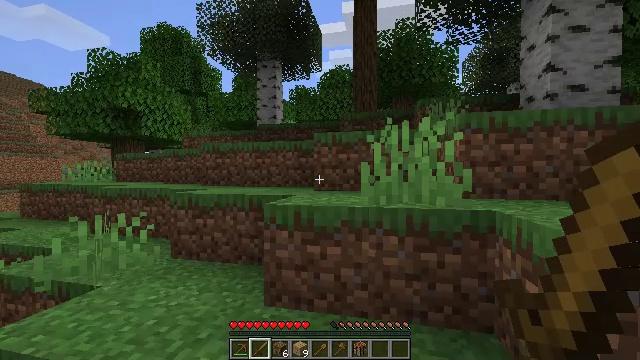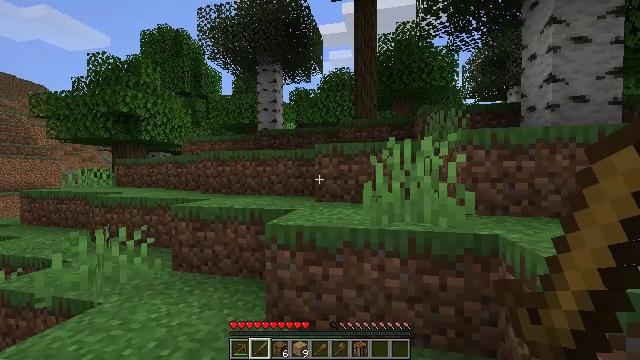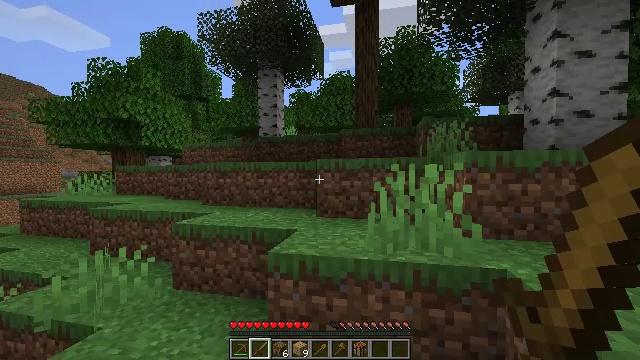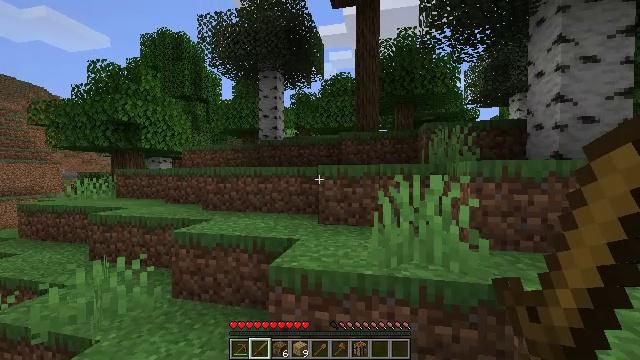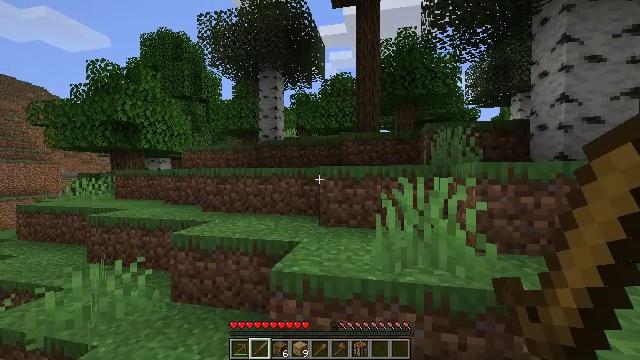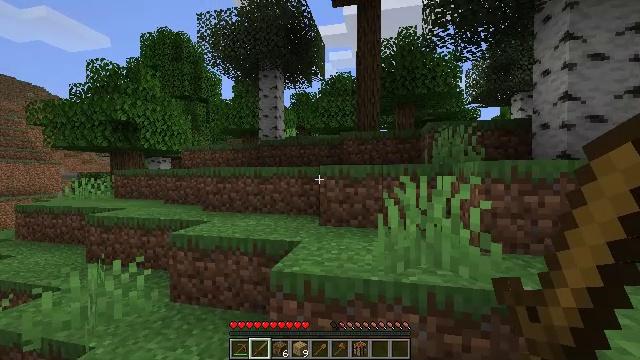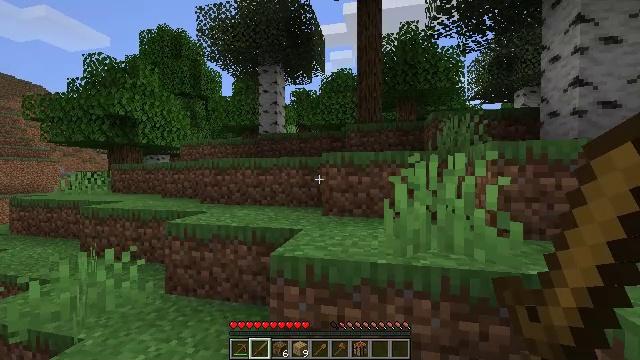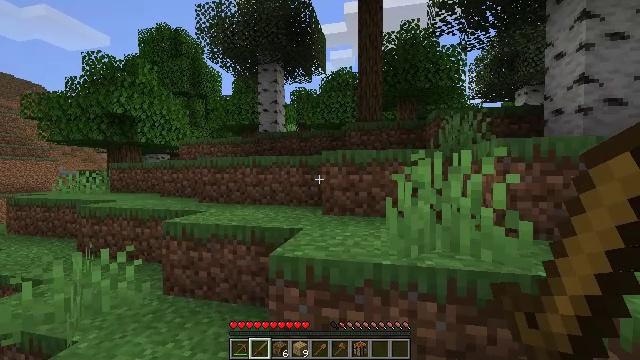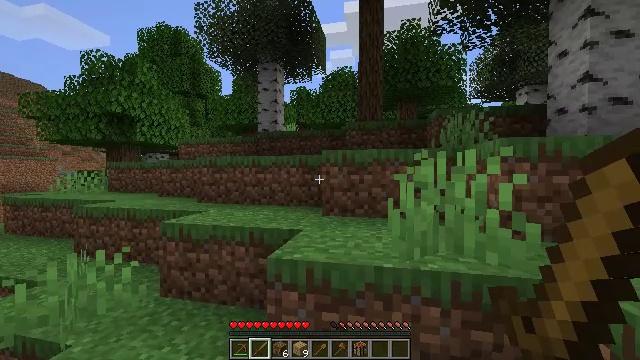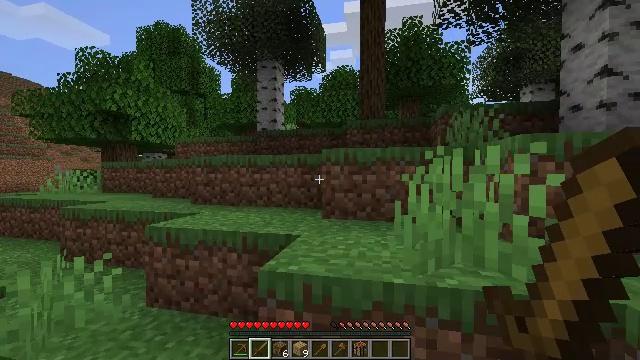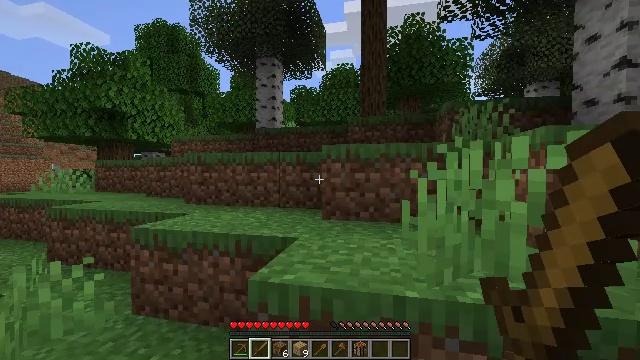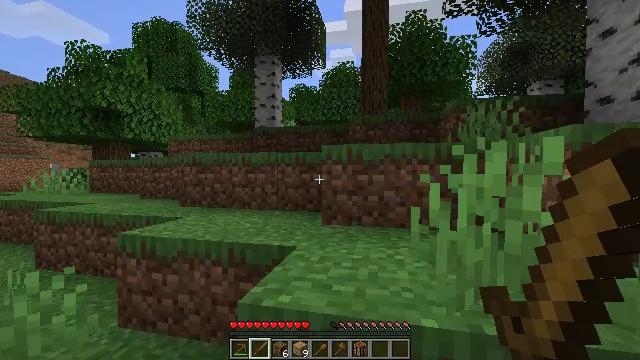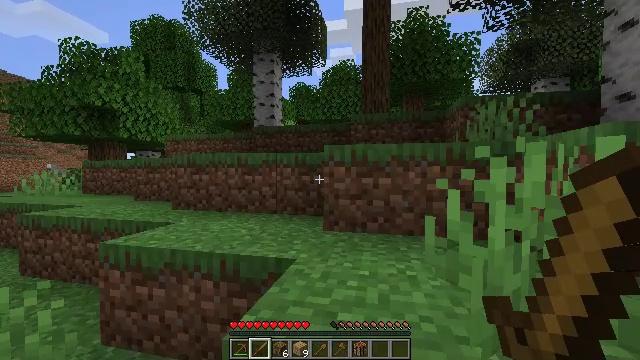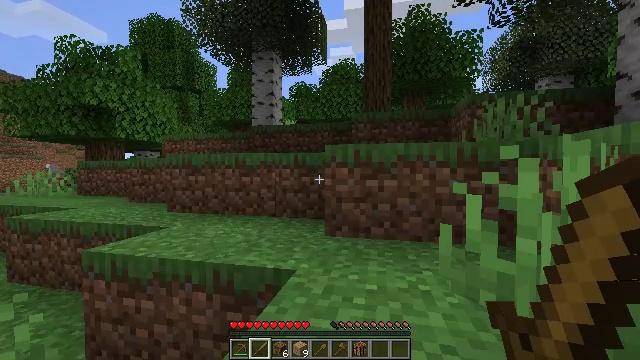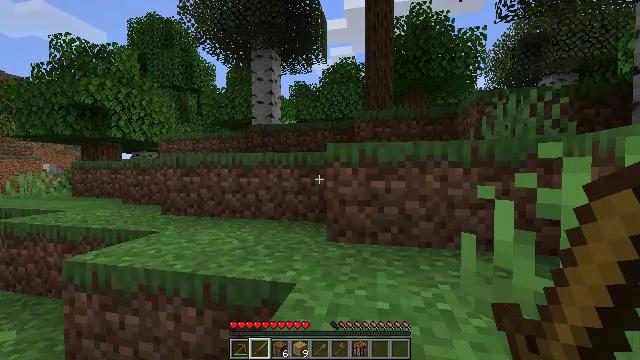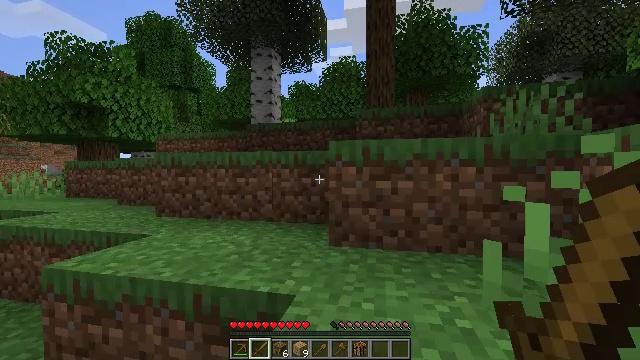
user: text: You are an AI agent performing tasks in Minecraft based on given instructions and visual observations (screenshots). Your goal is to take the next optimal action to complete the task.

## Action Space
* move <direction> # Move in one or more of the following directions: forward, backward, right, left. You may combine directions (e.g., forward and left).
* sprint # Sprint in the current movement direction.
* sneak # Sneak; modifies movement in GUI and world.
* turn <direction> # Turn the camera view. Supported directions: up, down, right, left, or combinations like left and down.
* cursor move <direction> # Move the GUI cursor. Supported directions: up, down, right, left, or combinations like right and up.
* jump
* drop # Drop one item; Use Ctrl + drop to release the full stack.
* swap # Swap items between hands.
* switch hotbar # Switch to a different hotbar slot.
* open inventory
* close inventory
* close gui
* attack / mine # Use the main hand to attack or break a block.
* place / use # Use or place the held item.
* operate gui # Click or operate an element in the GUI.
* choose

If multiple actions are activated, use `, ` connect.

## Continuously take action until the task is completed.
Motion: motion action
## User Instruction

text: Gather dirt.
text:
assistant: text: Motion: move forward, jump
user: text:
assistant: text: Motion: move forward, jump
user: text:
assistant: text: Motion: move forward, jump
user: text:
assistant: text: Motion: move forward
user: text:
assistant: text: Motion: move forward
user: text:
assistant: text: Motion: move forward
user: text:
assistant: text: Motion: move forward
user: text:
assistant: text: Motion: move forward
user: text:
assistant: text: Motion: move forward
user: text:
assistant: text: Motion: move forward
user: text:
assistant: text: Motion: move forward
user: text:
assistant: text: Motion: move forward
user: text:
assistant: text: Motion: move forward
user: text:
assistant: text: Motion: move forward
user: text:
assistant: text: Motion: move forward
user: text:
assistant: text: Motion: move forward
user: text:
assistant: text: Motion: move forward
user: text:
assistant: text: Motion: move forward, jump
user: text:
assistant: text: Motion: move forward, jump
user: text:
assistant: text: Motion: move forward, jump
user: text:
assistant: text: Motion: move forward, sprint, jump
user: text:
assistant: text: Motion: move forward, sprint
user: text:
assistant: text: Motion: move forward, sprint
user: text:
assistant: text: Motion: move forward, sprint
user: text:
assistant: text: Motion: move forward, sprint
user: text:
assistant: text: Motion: move forward, sprint
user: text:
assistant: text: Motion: move forward, sprint
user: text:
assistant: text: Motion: move forward, sprint
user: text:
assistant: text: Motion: move forward, sprint
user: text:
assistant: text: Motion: move forward, sprint